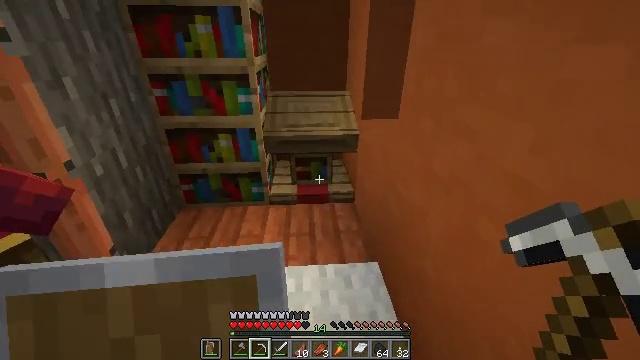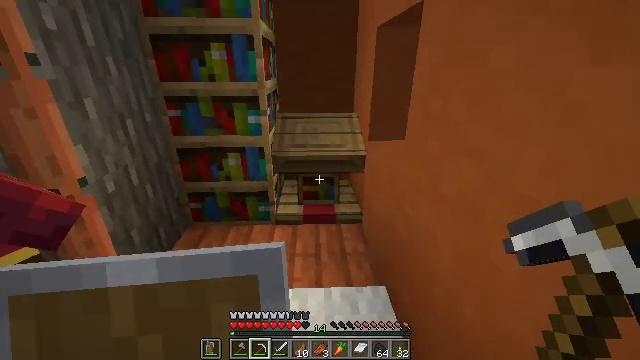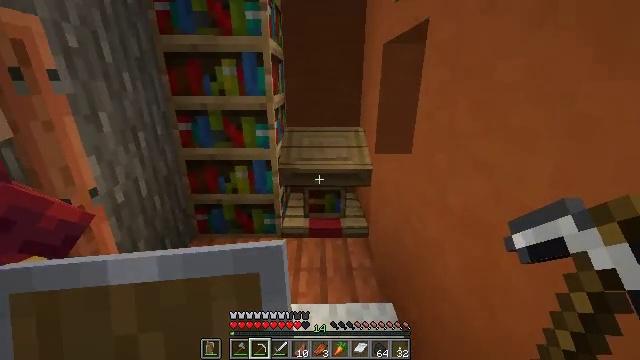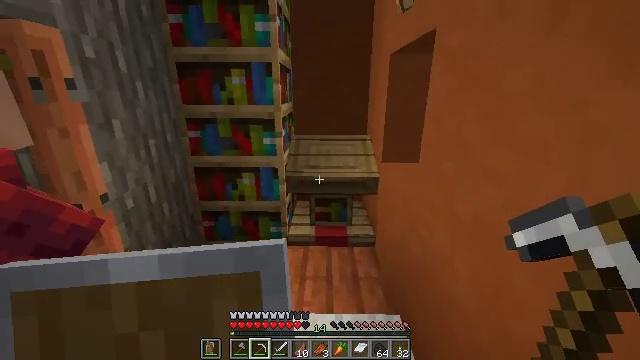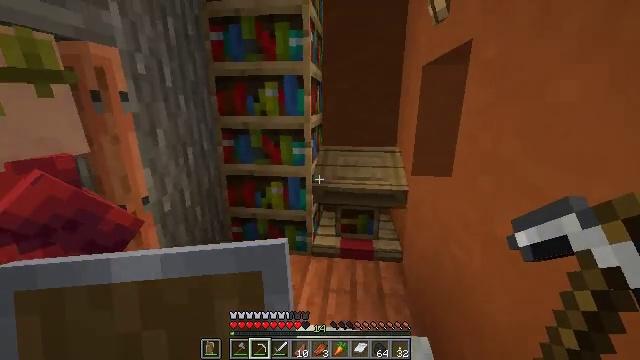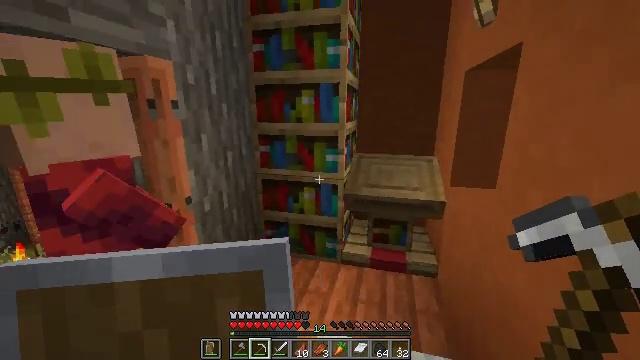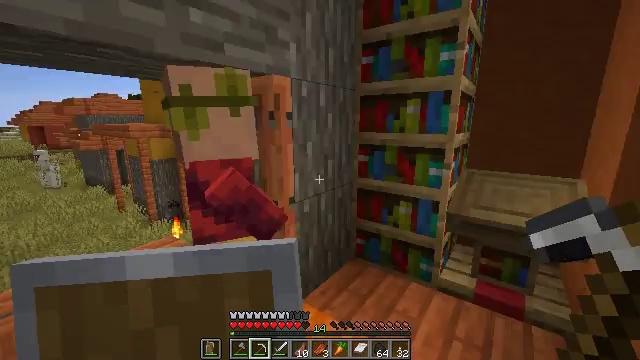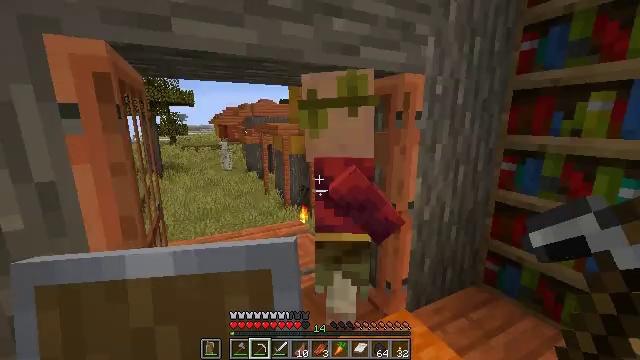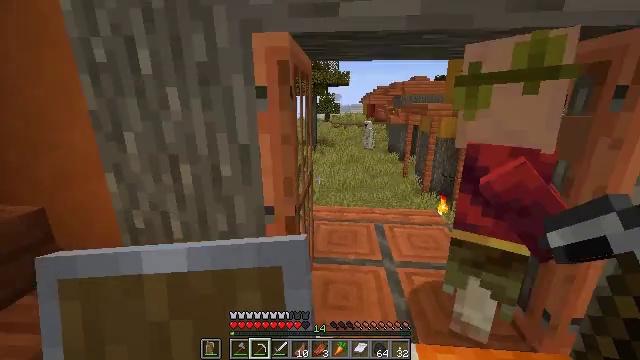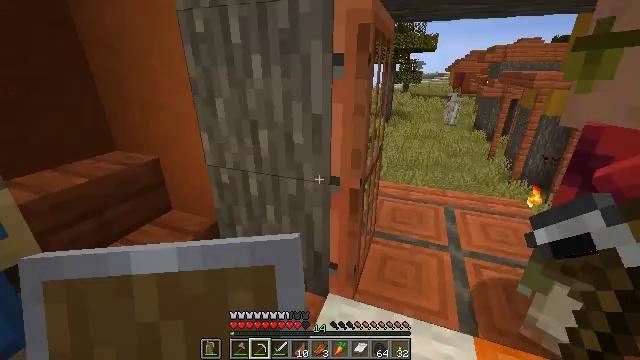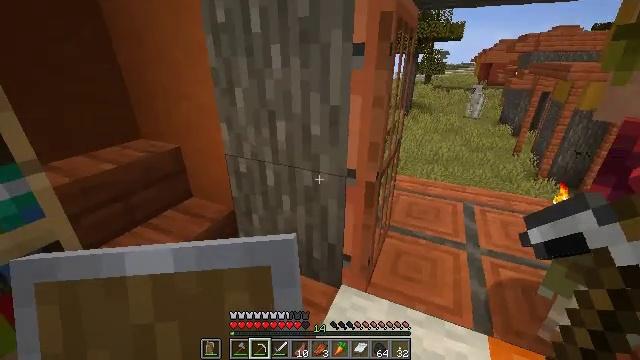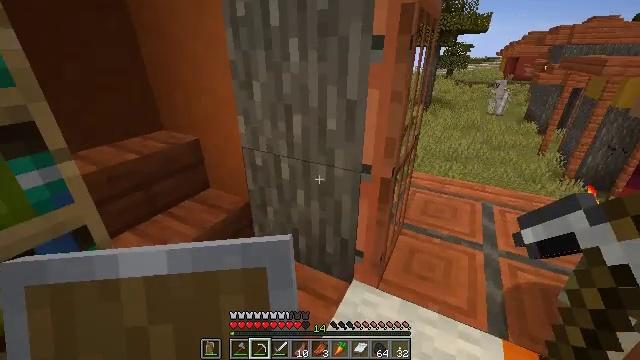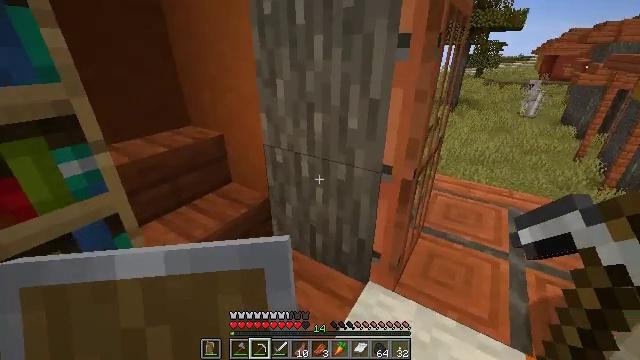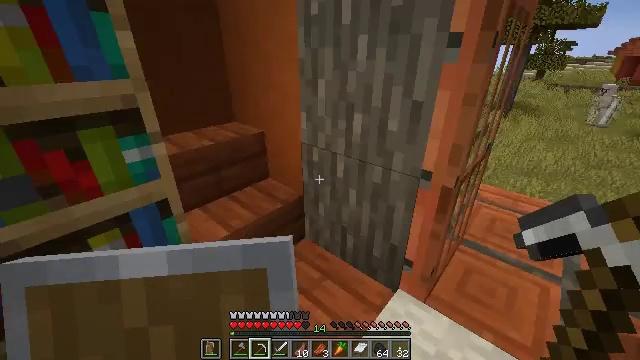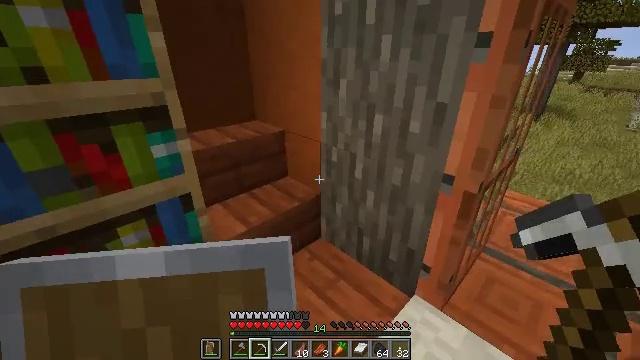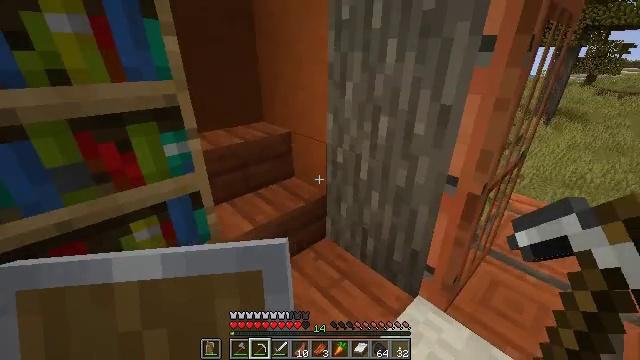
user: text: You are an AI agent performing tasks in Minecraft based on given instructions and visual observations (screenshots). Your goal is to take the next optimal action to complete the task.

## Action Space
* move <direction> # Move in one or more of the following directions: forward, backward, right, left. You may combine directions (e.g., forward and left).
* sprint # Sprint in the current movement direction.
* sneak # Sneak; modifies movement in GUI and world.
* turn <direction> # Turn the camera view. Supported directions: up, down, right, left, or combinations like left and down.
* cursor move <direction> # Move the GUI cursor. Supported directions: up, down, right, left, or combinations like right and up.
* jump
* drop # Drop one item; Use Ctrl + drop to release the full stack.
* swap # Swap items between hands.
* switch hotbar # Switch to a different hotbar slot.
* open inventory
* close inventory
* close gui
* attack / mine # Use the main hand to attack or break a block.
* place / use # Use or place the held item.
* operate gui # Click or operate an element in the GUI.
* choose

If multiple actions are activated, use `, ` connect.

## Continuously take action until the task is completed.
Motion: motion action
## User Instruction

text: Break the bookshelf for books.
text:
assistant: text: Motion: turn left and up
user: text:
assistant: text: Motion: turn left and up
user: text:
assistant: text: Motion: turn left and up
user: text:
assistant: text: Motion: turn left and up
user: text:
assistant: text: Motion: turn left and up
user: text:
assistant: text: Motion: turn left and up
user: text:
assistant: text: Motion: turn left
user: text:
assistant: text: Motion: turn left and down
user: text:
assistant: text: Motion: turn left and down
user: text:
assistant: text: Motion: turn left and down
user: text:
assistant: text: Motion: turn left and down
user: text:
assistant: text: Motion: turn left
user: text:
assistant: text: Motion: turn left
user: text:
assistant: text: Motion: turn left
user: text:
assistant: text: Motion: move back, turn left
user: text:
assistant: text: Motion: move back, turn left
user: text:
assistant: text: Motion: move back, turn left
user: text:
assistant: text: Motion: move back, turn left
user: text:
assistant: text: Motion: move back, turn left and up
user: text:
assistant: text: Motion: move back
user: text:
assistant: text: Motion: no_op
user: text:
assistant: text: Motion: turn right and up
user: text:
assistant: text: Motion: turn right and up
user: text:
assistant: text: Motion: turn right and up
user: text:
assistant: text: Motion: turn right
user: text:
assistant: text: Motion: turn right
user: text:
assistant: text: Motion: no_op
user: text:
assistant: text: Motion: no_op
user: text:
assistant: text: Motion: no_op
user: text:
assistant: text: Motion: no_op